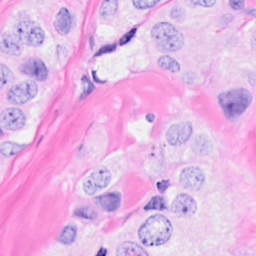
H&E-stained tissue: Breast